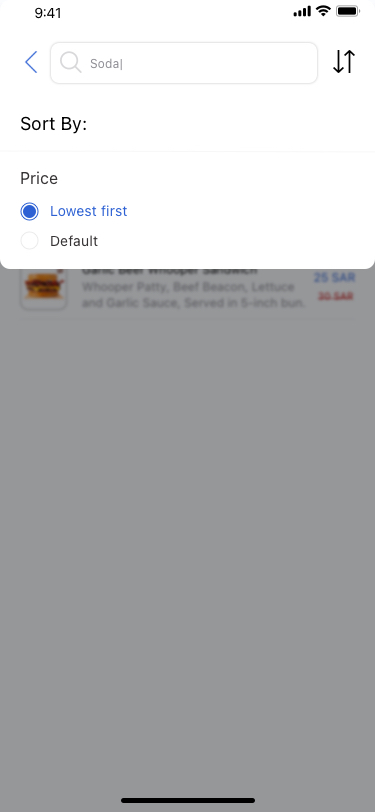
Text in this UI design:
Garlic Beef Whooper Sandwich
Whooper Patty, Beef Beacon, Lettuce
and Garlic Sauce, Served in 5-inch bun.
25 SAR
30 SAR
Garlic Beef Whooper Sandwich
Whooper Patty, Beef Beacon, Lettuce
and Garlic Sauce, Served in 5-inch bun.
25 SAR
Garlic Beef Whooper Sandwich
Whooper Patty, Beef Beacon, Lettuce
and Garlic Sauce, Served in 5-inch bun.
25 SAR
30 SAR
Sort By:
Price

Lowest first
Default
Soda|